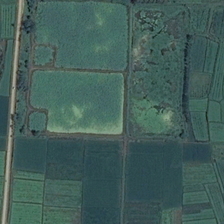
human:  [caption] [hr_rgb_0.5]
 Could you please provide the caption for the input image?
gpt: a straight road stretches alongside those green farmland .

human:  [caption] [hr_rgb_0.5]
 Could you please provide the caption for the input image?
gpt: the green farmland which is in several kinds of shapes lies on the either sidee s of the road .

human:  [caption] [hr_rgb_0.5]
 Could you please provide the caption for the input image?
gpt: there is a road passing through the farmland .

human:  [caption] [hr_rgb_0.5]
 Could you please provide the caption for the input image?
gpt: the green farmland which is in several kinds of shapes lies on the either sidee s of the road .

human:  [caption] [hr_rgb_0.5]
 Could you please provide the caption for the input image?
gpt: some pieces of farmlands are together .